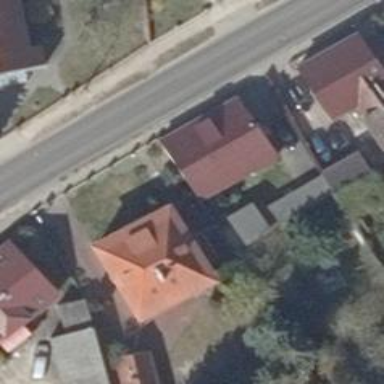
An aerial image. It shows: Simple house.